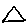
Label: triangle